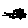
Label: car